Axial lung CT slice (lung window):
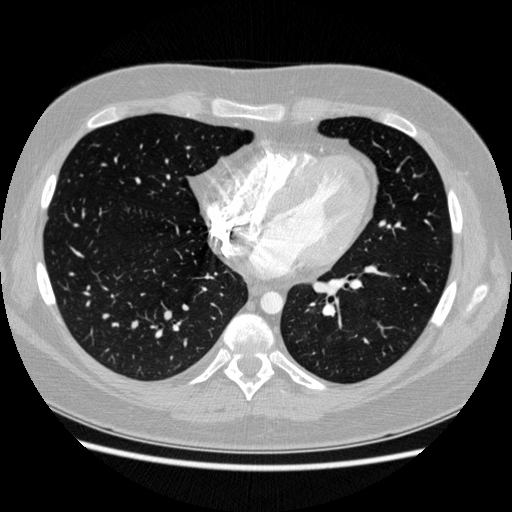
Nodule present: no